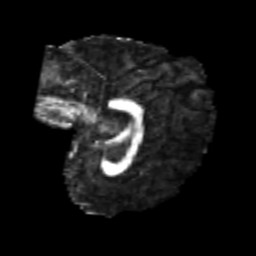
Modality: FA
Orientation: sagittal
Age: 23
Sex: female
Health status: healthy
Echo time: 0.074 s